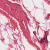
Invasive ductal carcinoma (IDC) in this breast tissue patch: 0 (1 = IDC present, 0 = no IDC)